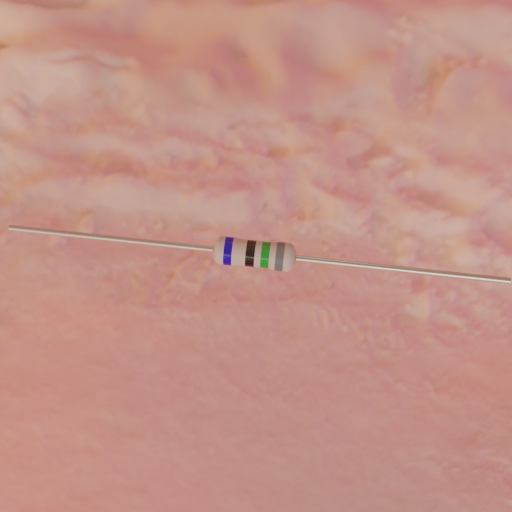
Resistor colour bands (in order): blue, black, green, gray